七年级 · 度量几何学
一块方巾铺在正方形的茶几上, 四周刚好都垂下 $15 \mathrm{~cm}$. 如果设方巾的边长为 $a$, 怎样求茶几的面积？结果怎样用关于 $a$ 的多项式表示? 如果 $a=100 \mathrm{~cm}$.茶几的面积是多少平方厘米?

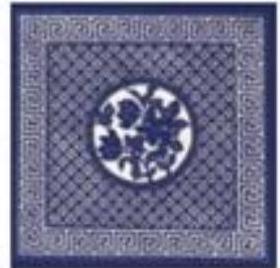
答案: 【答案】解: 根据题意得: $S=(a-15 \times 2)^{2}=(a-30)^{2}=a^{2}-60 a+900$,当 $a=100 \mathrm{~cm}$ 时, $S=100^{2}-60 \times 100+900=10000-6000+900=4900\left(\mathrm{~cm}^{2}\right)$,则茶几的面积是 4900 平方厘米.

【解析】表示出茶几的边长, 进而表示出面积, 把 $a$ 的值代入计算即可求出值.此题考查了代数式求值, 列代数式, 列出正确的代数式是解本题的关键.